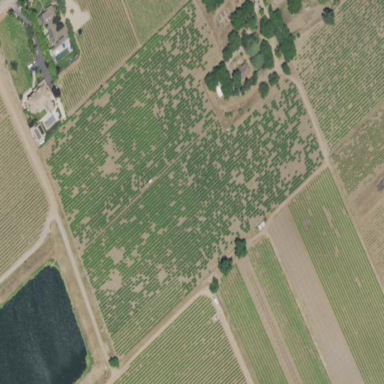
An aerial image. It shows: Vineyard with grape crops.